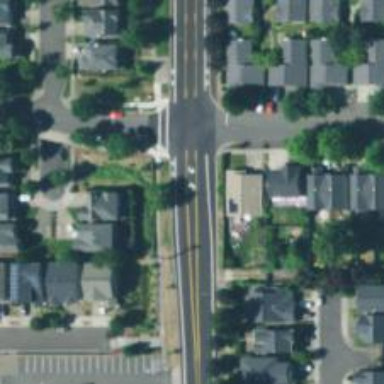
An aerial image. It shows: Secondary road with asphalt surface and sidewalk on the left.